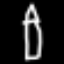
Label: pencil